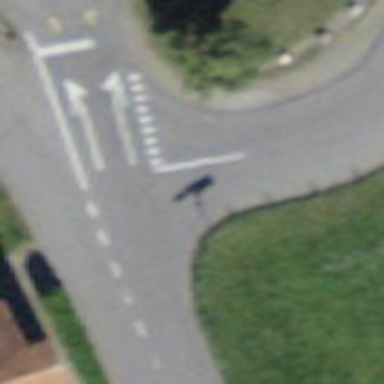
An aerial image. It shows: Road with "give way" sign.